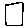
Label: square